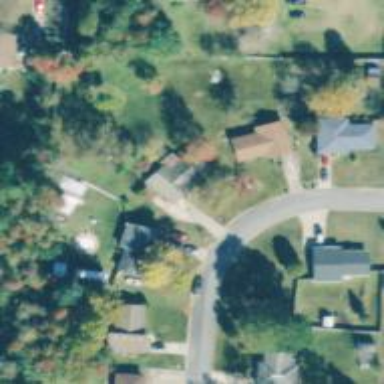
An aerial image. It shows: Residential road.